Field crop: tomato
Growth stage: 1
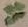
Species: solanum